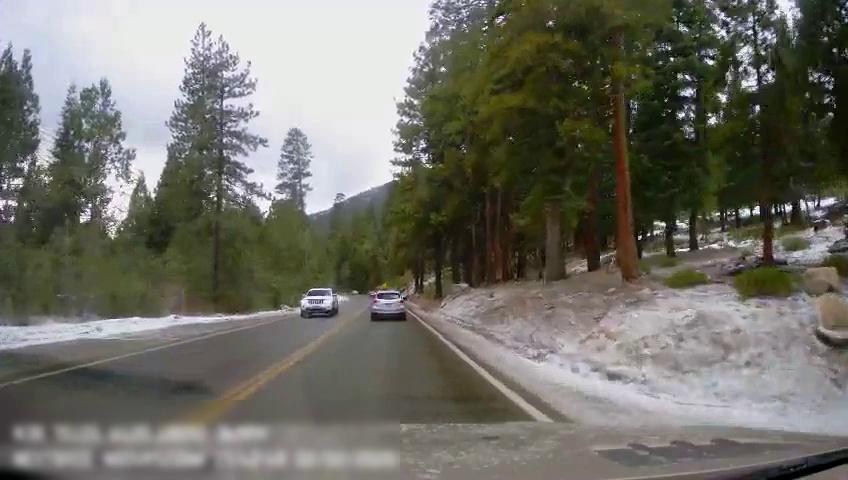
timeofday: Day
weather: Cloudy
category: Drivable Space
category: Vehicles | Car
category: Vehicles | SUV
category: Lanes | Current Lane
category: Lanes | Current Lane
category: Lanes | Opposite Lane
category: Lanes | Opposite Lane